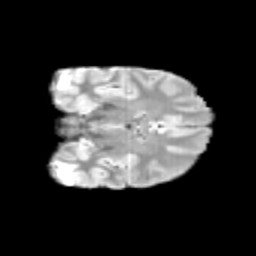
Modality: T2w
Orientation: coronal
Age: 14
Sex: female
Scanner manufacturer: siemens
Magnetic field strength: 3 T
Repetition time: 3.8 s
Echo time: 0.07 s